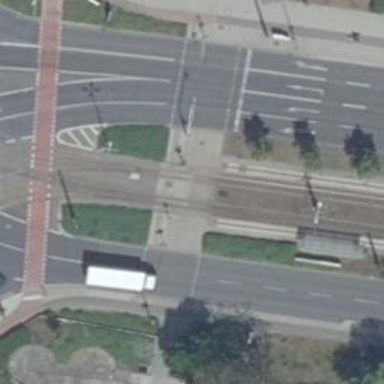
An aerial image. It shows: Railway crossing with traffic signals.